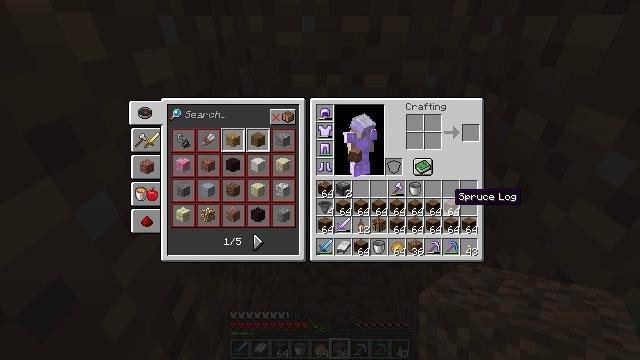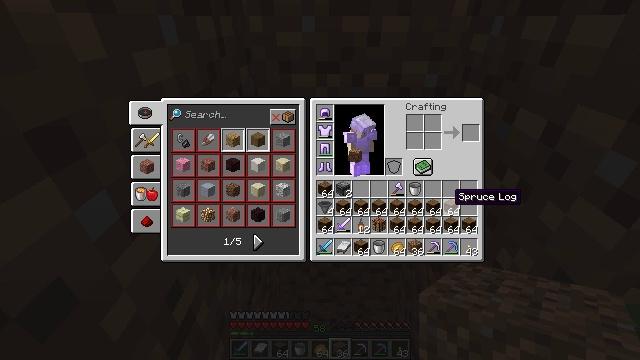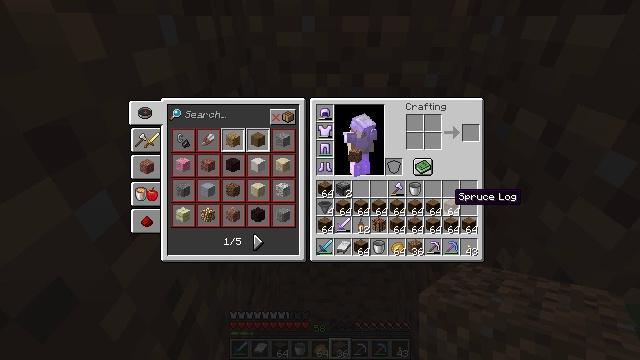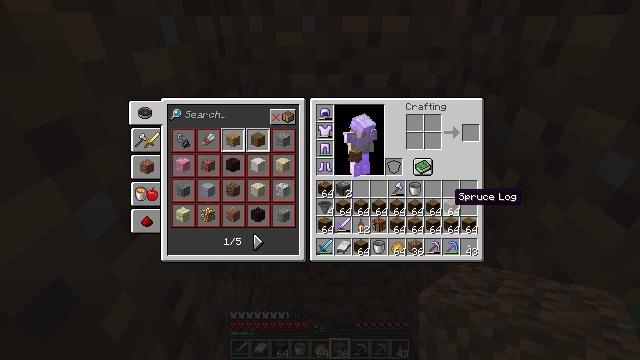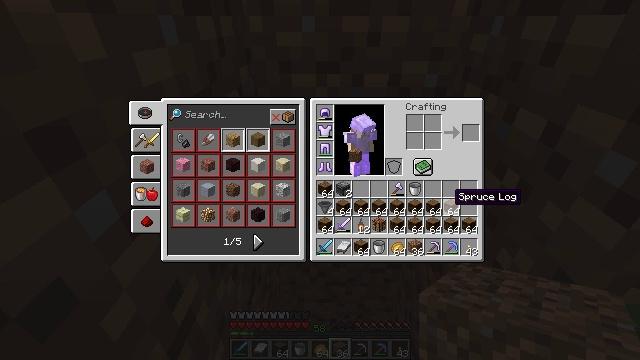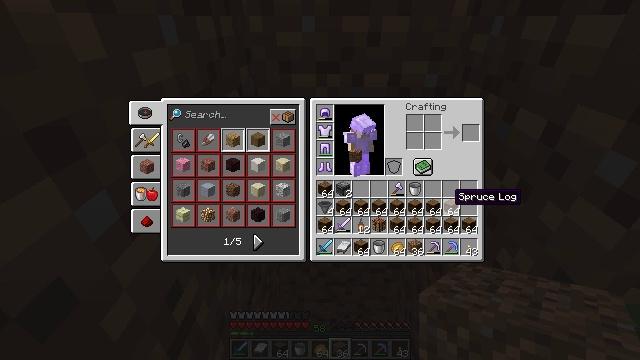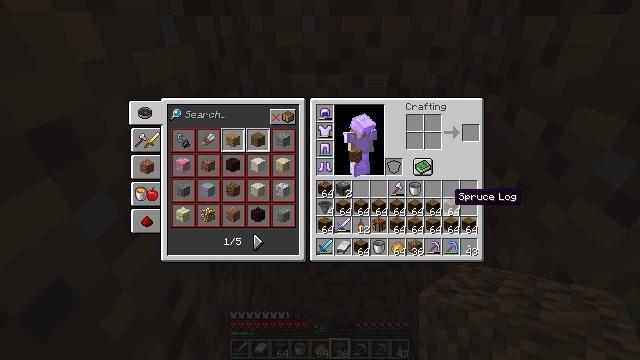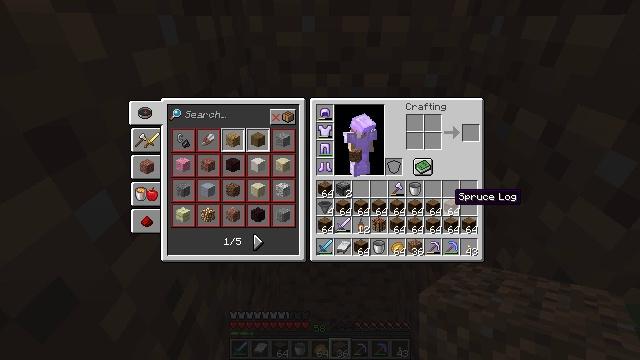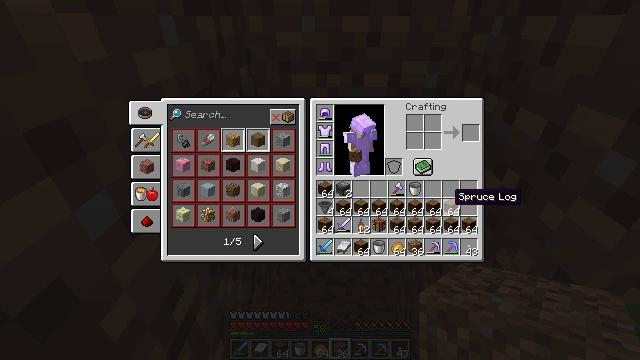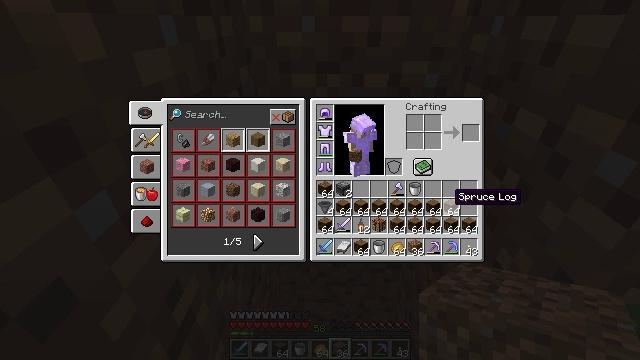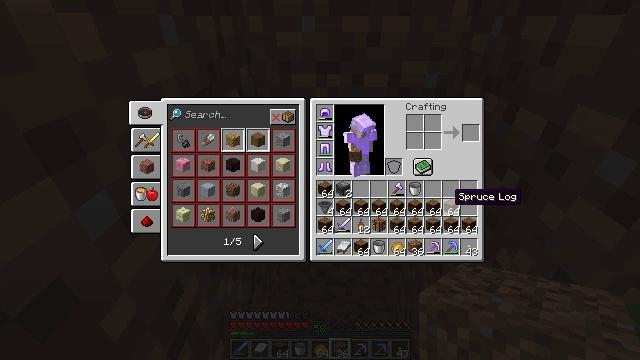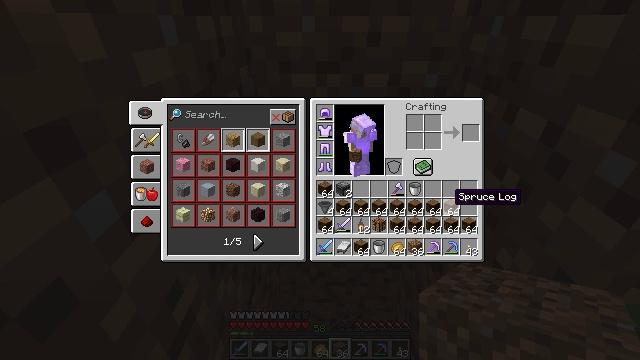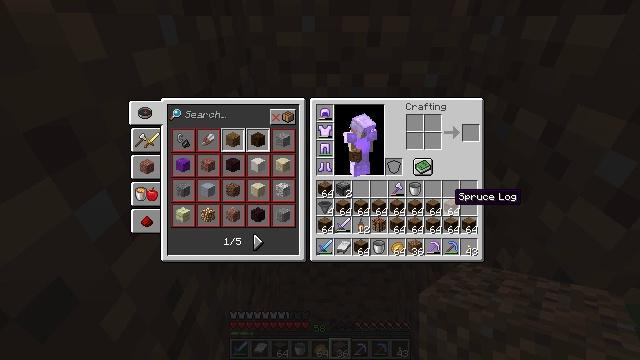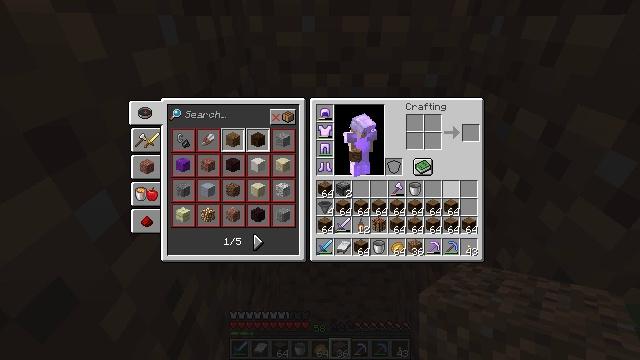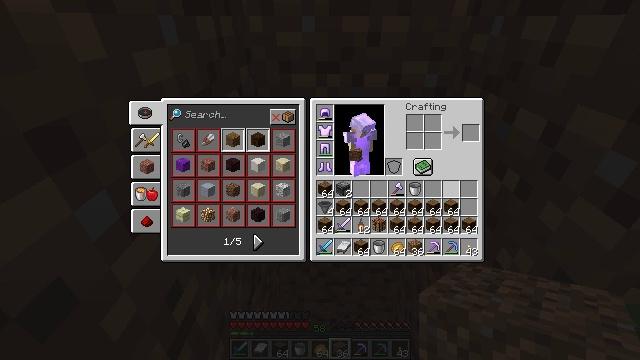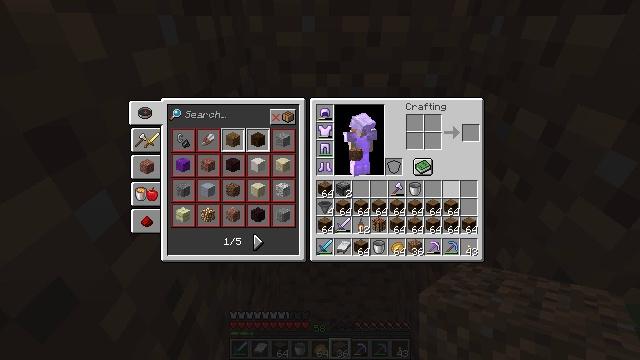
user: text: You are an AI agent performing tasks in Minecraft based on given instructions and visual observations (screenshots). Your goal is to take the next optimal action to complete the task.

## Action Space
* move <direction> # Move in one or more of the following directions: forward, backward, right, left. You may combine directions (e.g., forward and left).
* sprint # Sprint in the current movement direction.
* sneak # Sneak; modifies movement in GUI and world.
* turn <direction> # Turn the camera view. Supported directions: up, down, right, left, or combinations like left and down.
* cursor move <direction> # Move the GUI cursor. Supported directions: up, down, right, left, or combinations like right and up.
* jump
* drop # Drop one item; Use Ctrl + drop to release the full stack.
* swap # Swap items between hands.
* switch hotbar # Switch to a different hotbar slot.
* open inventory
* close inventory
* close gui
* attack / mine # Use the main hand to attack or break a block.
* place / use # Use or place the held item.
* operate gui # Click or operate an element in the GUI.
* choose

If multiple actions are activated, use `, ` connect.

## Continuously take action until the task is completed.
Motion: motion action
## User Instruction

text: Remove a spruce log from the inventory.
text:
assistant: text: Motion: sprint
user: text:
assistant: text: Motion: sprint
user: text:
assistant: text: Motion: no_op
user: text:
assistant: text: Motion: no_op
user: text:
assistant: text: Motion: no_op
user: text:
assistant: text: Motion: no_op
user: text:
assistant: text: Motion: no_op
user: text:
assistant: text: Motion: no_op
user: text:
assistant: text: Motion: no_op
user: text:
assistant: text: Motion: no_op
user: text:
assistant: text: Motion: no_op
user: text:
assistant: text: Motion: no_op
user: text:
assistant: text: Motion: cursor move up
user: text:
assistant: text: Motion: no_op
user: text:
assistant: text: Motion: no_op
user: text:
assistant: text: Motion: no_op
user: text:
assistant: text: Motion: no_op
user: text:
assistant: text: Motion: no_op
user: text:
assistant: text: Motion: no_op
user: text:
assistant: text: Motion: no_op
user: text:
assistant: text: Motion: no_op
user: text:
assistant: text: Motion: no_op
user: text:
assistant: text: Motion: no_op
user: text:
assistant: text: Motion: no_op
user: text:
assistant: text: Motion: no_op
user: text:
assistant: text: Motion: no_op
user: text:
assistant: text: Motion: no_op
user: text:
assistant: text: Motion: no_op
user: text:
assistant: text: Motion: no_op
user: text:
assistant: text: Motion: cursor move left and up